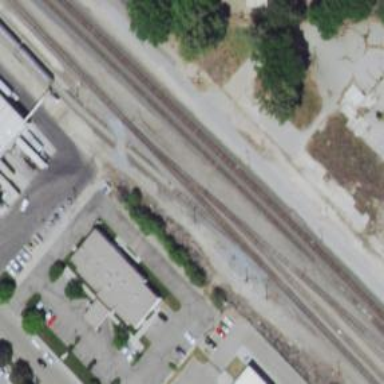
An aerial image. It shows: Railway siding with rails.